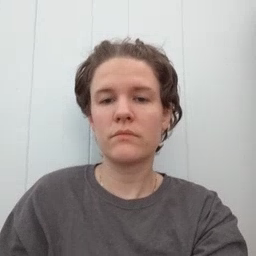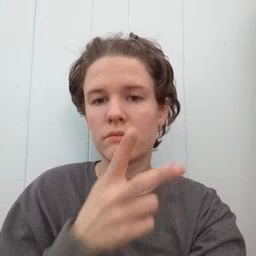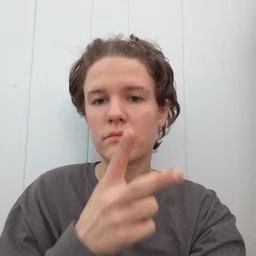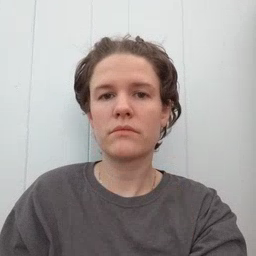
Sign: hen